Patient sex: M
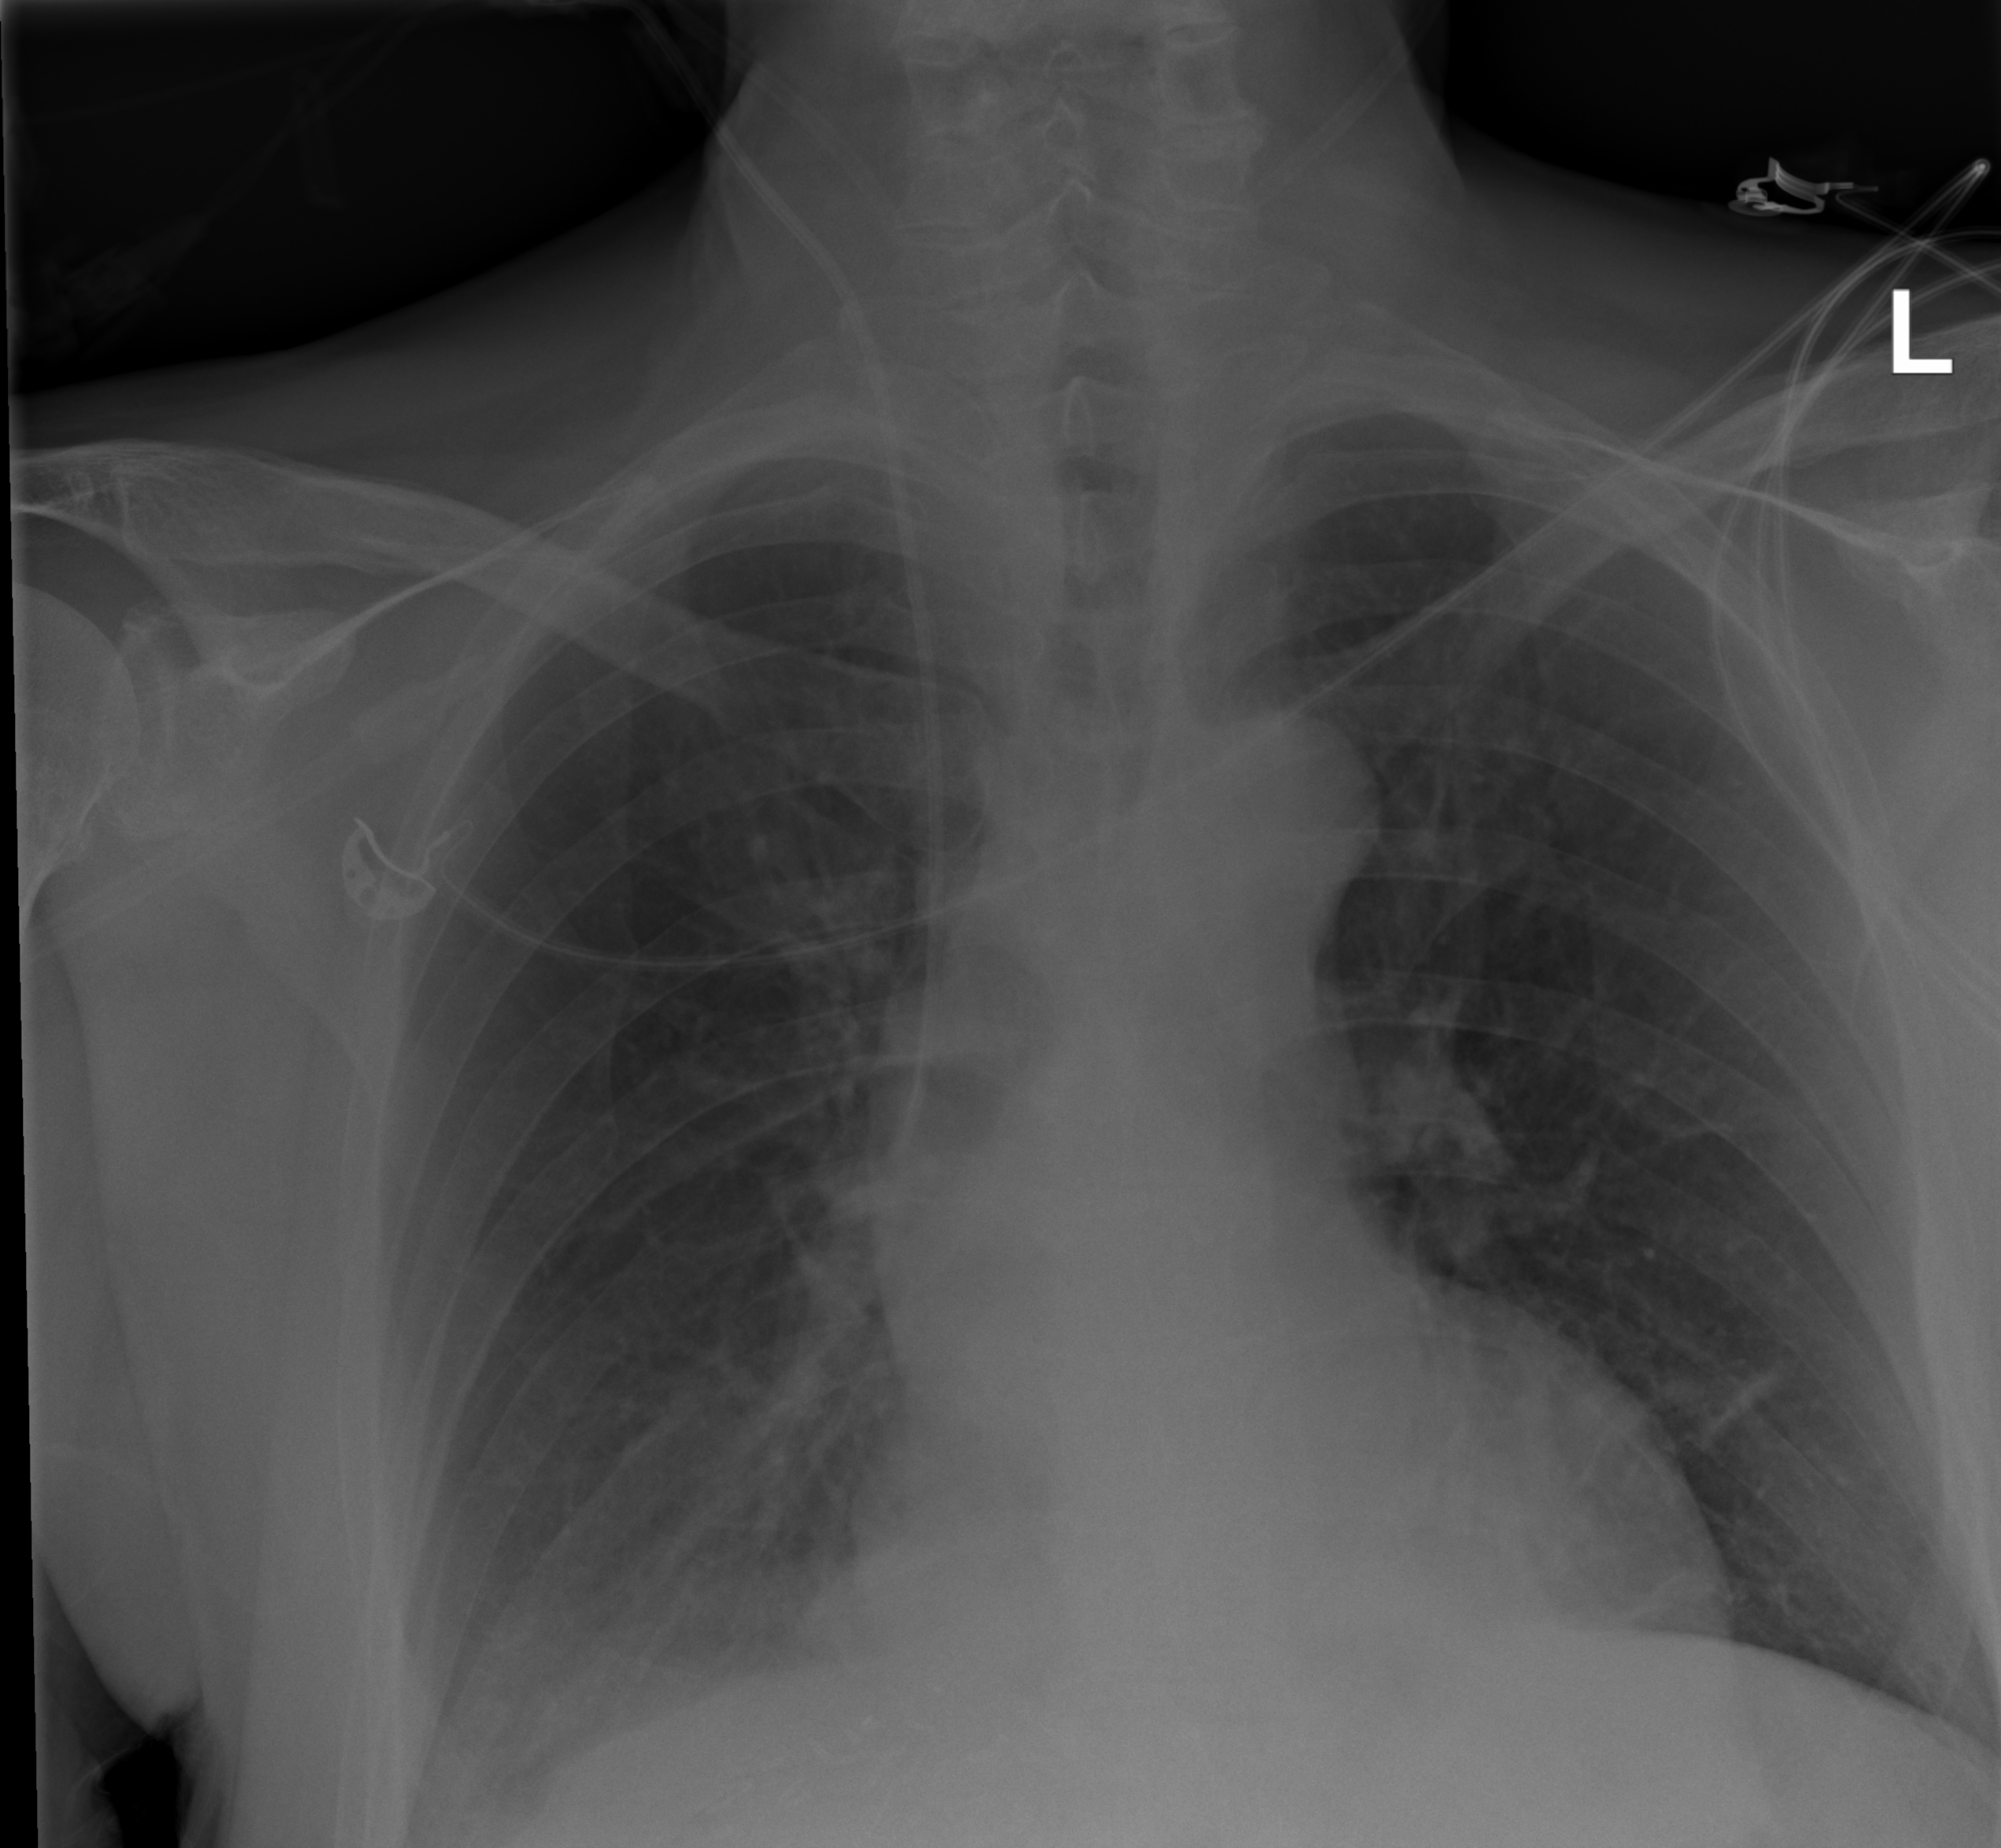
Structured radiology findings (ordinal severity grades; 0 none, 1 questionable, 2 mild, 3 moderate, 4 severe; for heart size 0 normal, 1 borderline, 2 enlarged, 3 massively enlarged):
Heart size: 0
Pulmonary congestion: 0
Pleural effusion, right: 2
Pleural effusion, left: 0
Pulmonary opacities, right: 0
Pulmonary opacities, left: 0
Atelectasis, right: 2
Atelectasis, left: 0